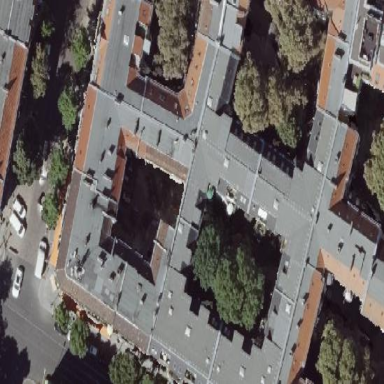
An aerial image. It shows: Residential building with unique quadruple saltbox roof shape.